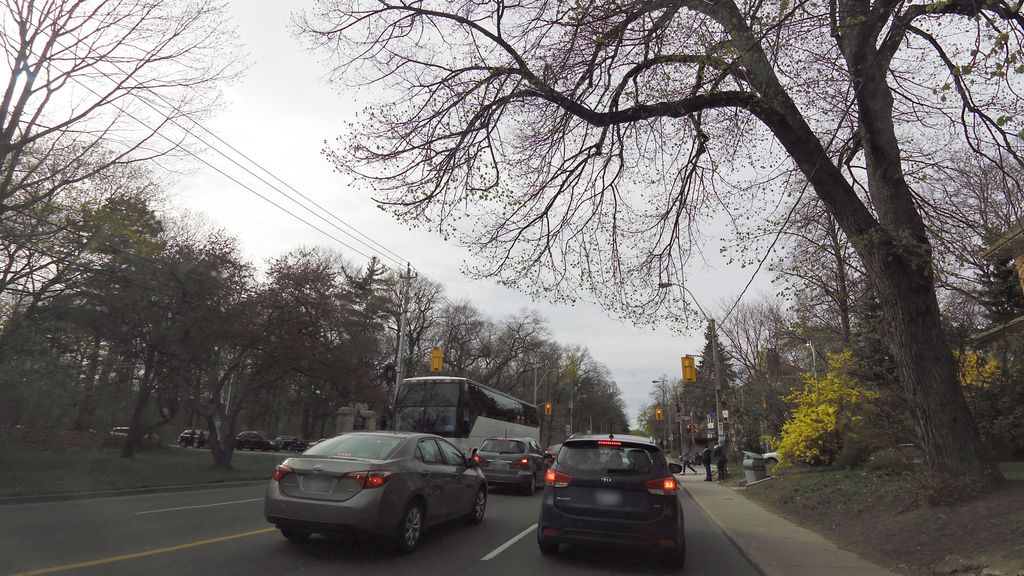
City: toronto